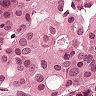
Metastatic tissue present: yes